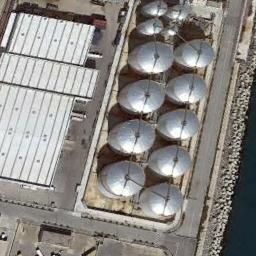
Label: storage tanks